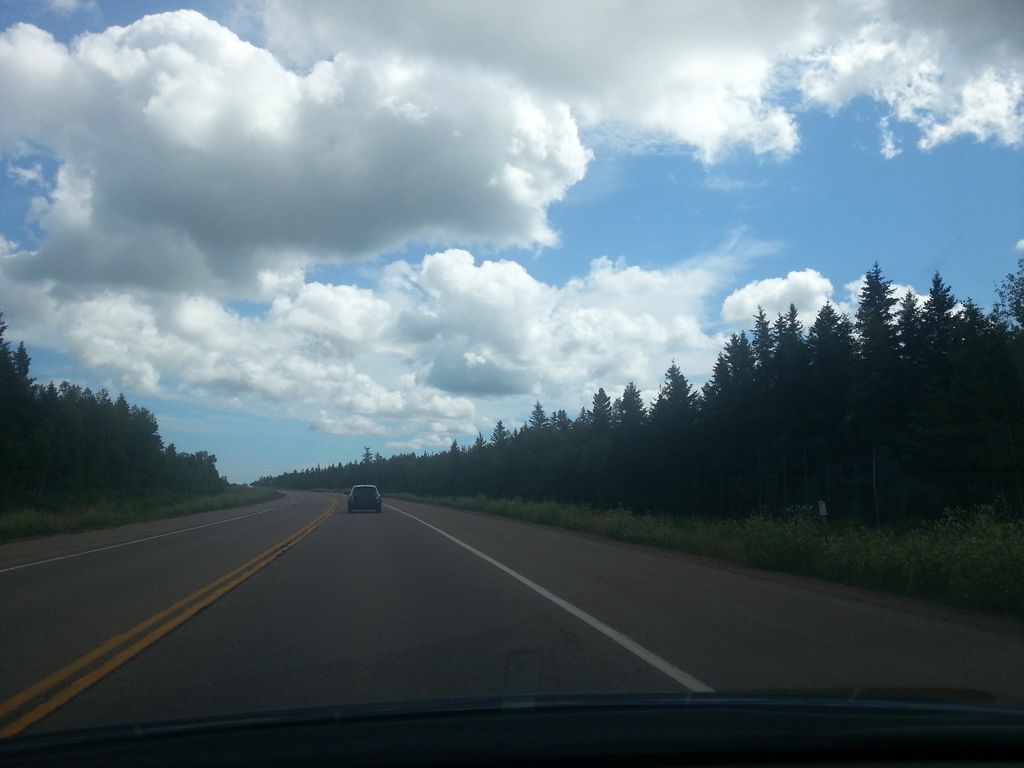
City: charlottetown